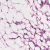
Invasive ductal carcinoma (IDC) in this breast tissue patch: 1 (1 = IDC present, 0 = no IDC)